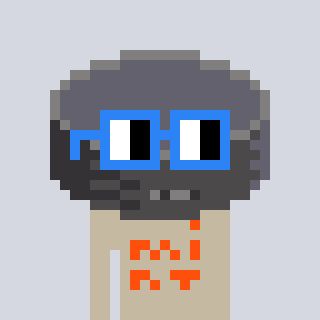
a pixel art character with square blue glasses, a hockey puck-shaped head and a bege-colored body on a cool background